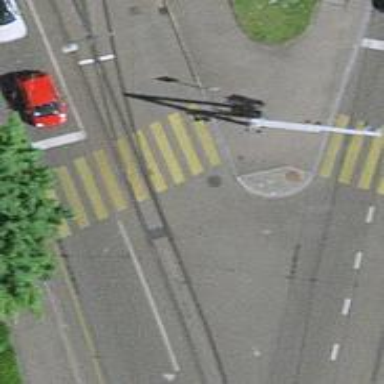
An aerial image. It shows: Railway crossing with traffic signals.